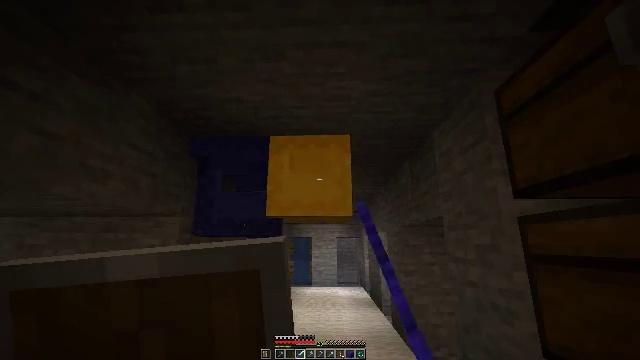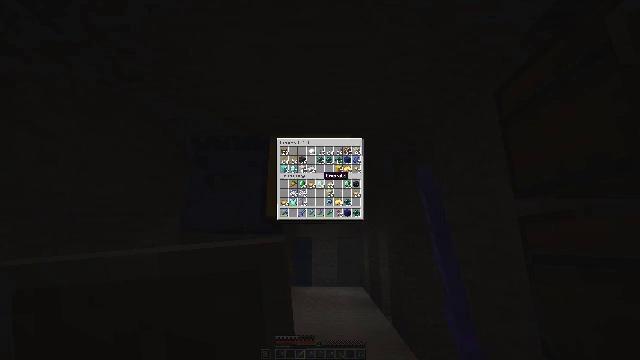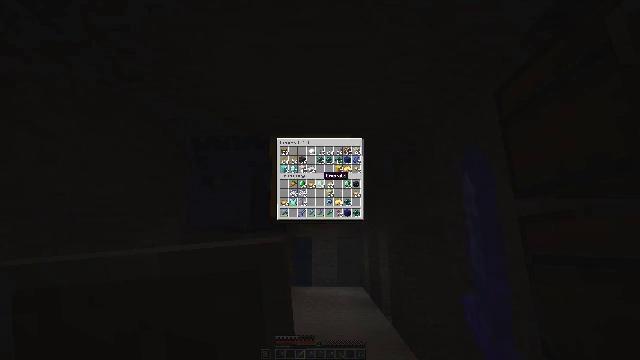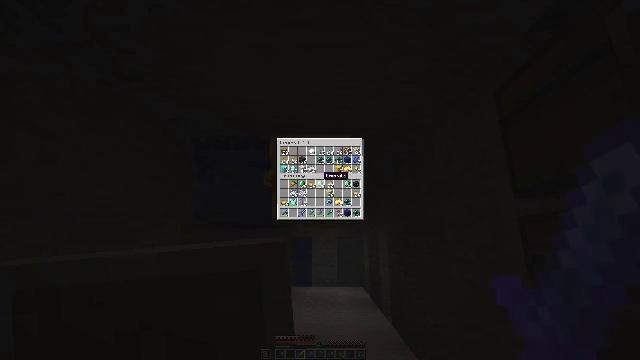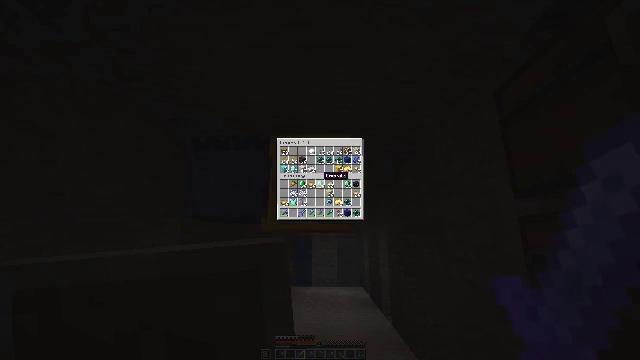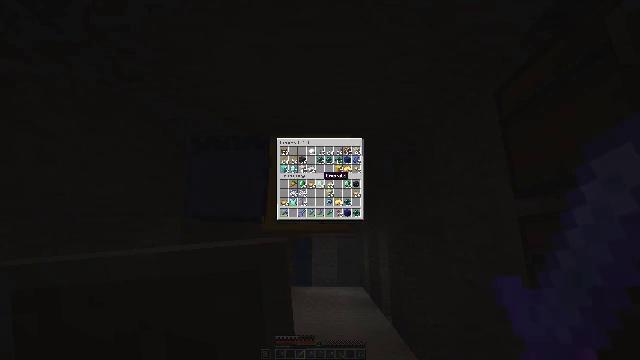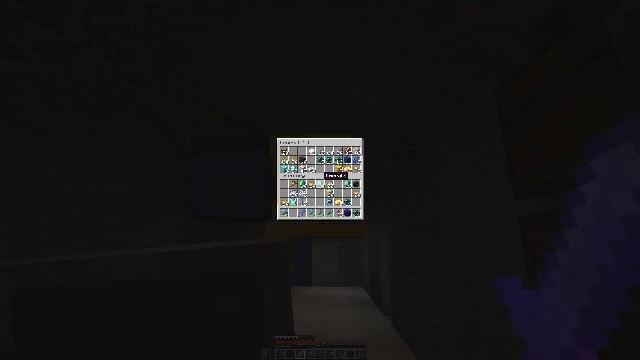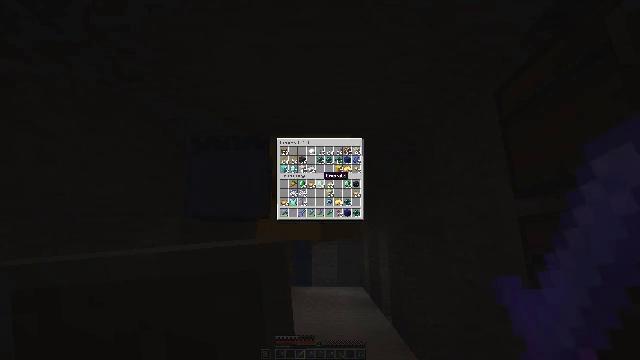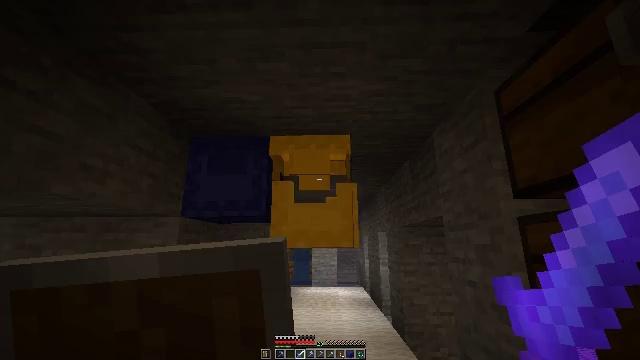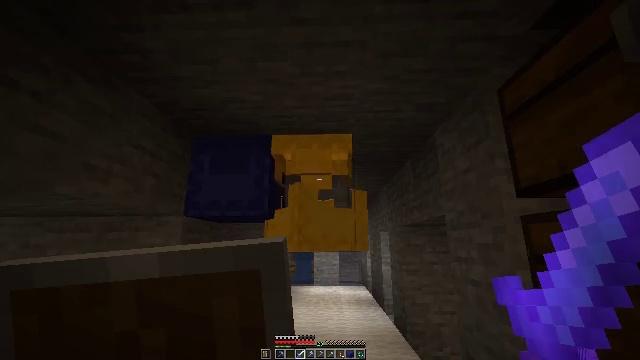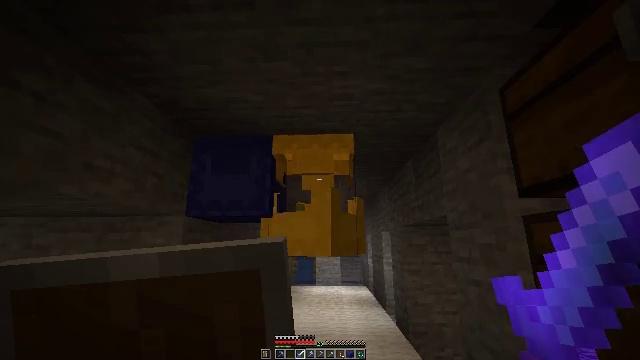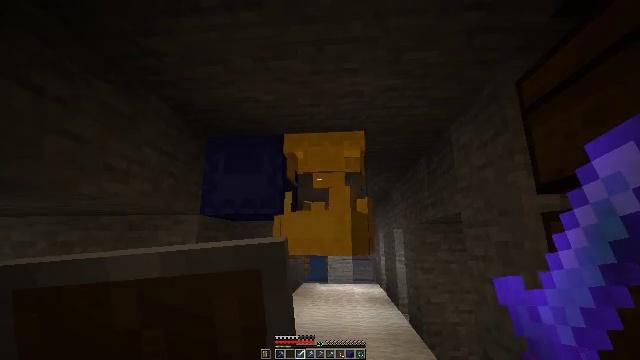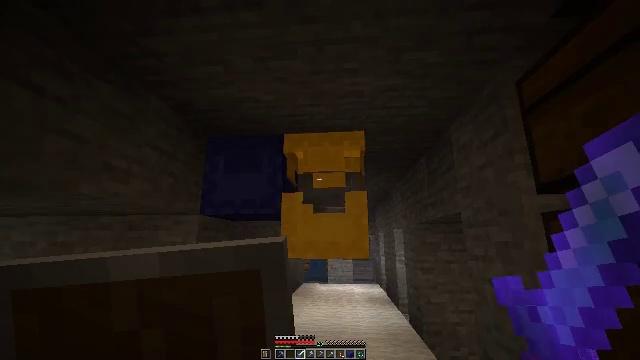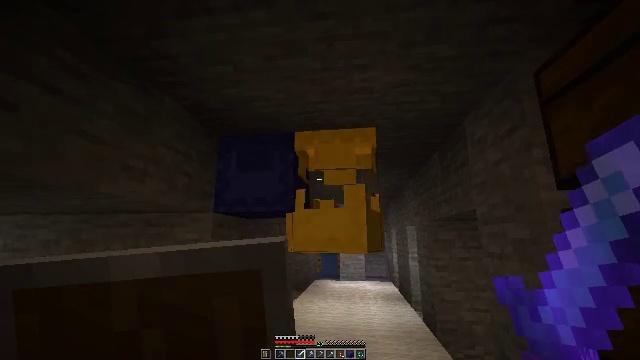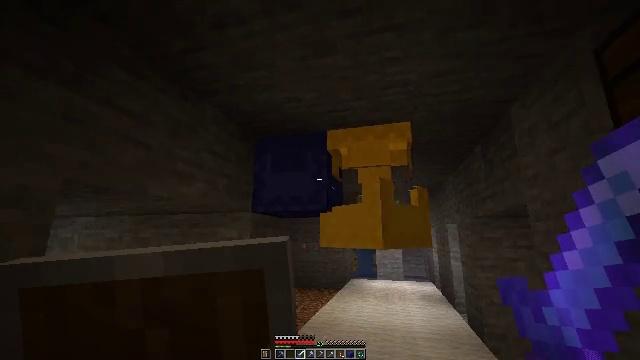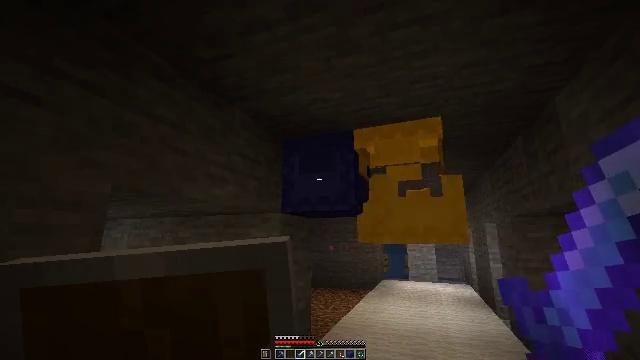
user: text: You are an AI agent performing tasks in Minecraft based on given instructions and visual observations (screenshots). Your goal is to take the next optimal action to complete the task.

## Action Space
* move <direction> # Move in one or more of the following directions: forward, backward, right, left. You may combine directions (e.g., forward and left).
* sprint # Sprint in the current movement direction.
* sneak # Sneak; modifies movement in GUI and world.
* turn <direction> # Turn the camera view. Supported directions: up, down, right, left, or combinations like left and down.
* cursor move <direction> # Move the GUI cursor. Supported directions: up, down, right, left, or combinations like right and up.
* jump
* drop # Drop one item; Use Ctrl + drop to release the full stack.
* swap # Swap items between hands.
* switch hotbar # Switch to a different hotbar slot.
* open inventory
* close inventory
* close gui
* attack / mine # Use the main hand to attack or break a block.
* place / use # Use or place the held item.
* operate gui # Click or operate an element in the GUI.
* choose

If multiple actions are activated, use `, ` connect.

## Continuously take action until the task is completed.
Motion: motion action
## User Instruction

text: Break the blue shulker box to pick it up.
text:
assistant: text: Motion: no_op
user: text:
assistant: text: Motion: no_op
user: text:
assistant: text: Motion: no_op
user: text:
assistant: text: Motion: no_op
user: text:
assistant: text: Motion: no_op
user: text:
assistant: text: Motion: no_op
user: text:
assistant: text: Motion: no_op
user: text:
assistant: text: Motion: close inventory
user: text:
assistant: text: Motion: close inventory
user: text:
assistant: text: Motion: close inventory
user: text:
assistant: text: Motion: turn left
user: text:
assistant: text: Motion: no_op
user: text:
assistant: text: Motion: turn left
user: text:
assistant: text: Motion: turn left
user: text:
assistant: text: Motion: turn left
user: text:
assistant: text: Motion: use / place
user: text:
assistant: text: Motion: use / place
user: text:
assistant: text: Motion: use / place
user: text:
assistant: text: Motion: use / place
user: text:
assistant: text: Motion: no_op
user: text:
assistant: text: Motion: turn left and up
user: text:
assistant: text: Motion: no_op
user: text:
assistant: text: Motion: turn left and up
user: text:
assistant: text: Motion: turn left and up
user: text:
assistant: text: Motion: turn left
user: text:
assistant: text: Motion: sneak
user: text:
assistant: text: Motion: sneak
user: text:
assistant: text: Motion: sneak
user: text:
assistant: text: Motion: sneak, turn left and up
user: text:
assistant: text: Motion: sneak